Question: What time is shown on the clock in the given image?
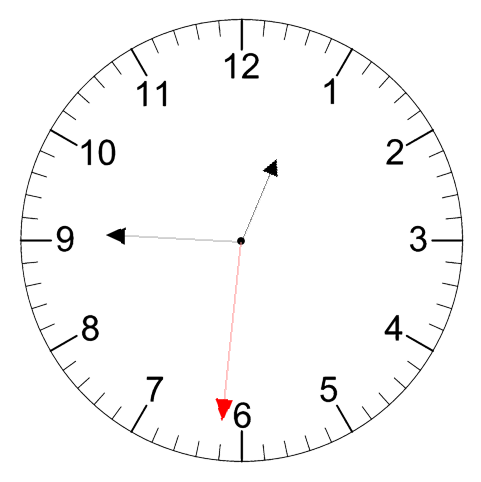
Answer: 12:45:31